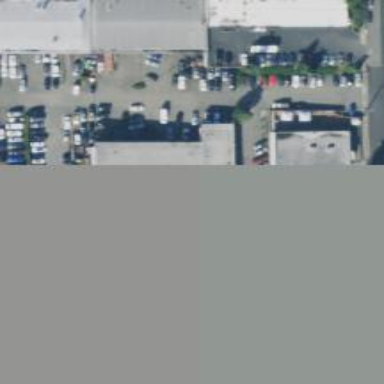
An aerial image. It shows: Commercial building.